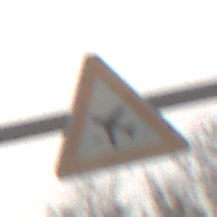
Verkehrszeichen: FlugbetriebRechts
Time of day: MorningAfternoon
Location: Outdoor (Nature)
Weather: PartlyCloudy
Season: Winter
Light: Natural